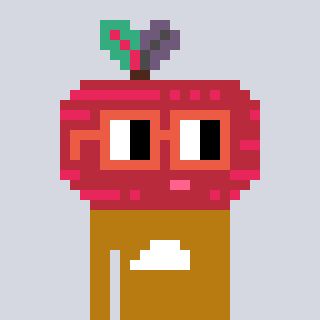
a pixel art character with square orange glasses, a beet-shaped head and a gold-colored body on a cool background